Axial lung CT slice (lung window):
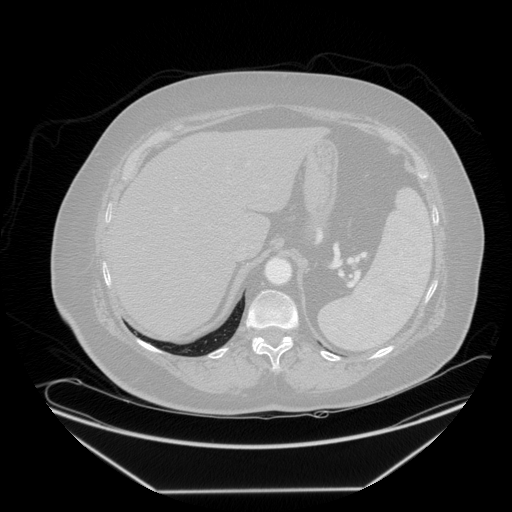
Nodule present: no